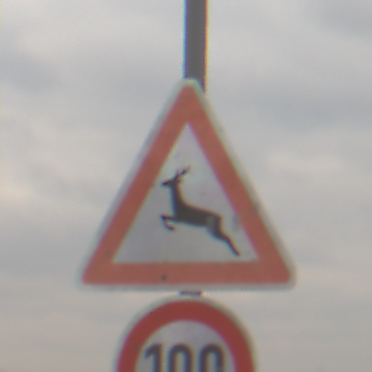
Verkehrszeichen: WildwechselRechts
Zusatzzeichen unten: Geschwindigkeit100
Umgebung: Outdoor, Nature
Tageszeit: MorningAfternoon
Wetter: Overcast
Licht: Natural
Jahreszeit: NotSpecified
Kontrast: LowContrast